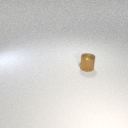
small brown metal cylinder